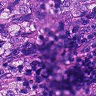
Metastatic tissue present: yes